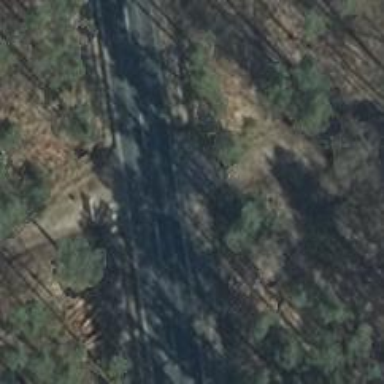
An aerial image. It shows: Track road with grade3 tracktype.